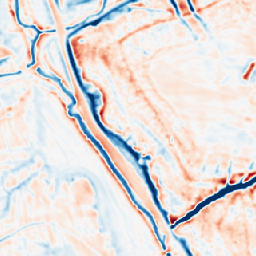
Category: multiscale
Decomposition family: dog_multiscale
Decomposition parameters: sigma_ratio: 1.6
n_scales: 3
base_sigma: 1
Upsampling method: nearest
Upsampling parameters: scale: 8
Upsampling scale: 8